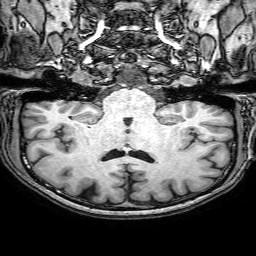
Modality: T1w
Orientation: sagittal
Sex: male
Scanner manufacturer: philips
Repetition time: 0.008069 s
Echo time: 0.00369 s